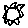
Label: sun